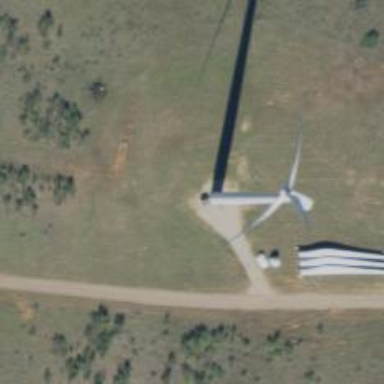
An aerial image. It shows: Wind generator using wind turbines of horizontal axis.